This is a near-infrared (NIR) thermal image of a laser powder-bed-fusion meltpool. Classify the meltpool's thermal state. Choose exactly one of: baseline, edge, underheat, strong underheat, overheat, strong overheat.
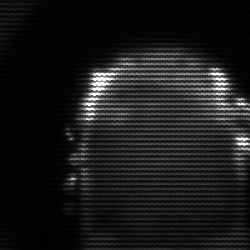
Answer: baseline